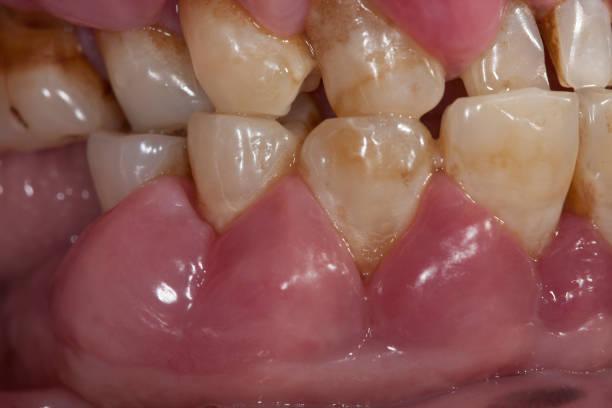
Condition: Gingivitis